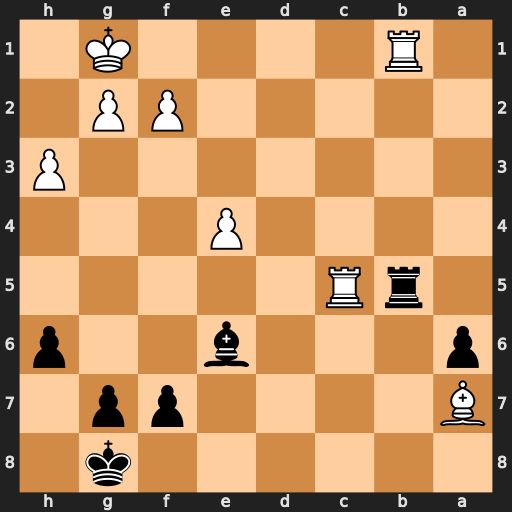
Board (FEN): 6k1/B4pp1/p3b2p/1rR5/4P3/7P/5PP1/1R4K1
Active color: b
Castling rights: -
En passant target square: -
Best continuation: Rxb1+ Kh2 Rb7 Ra5 Rxa7